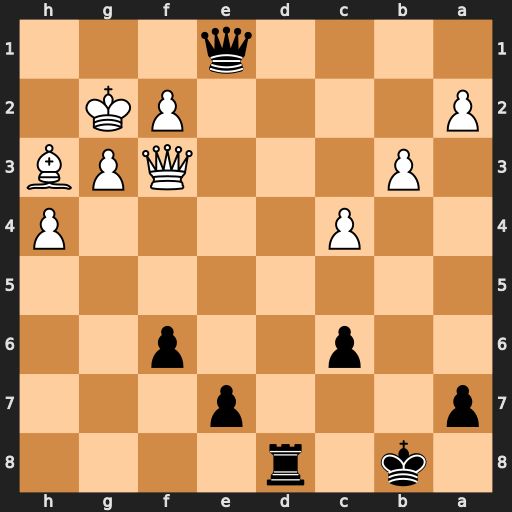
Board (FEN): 1k1r4/p3p3/2p2p2/8/2P4P/1P3QPB/P4PK1/4q3
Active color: b
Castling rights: -
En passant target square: -
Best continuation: Rd1 Qxd1 Qxd1